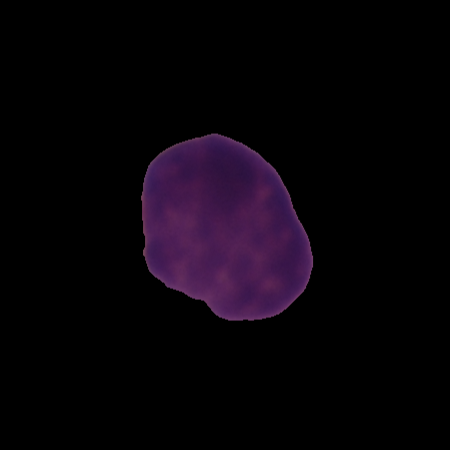
Label: healthy